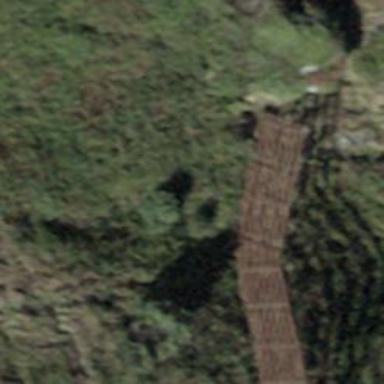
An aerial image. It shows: Structure designed for avalanche protection.